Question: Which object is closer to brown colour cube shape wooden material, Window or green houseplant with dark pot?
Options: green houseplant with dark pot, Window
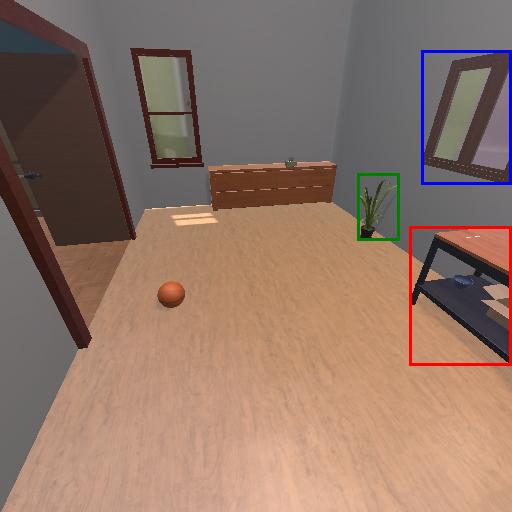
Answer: green houseplant with dark pot